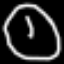
Label: clock